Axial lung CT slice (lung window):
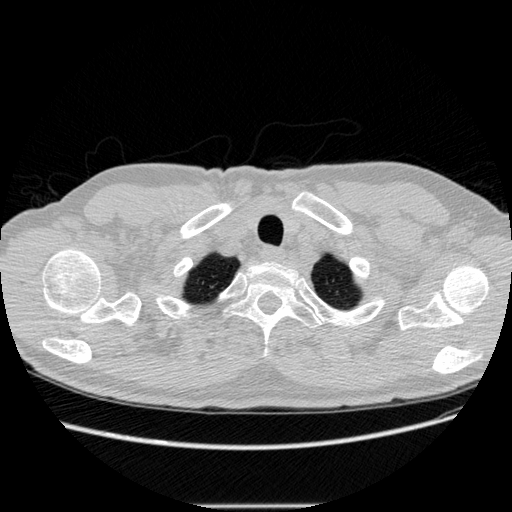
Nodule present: no